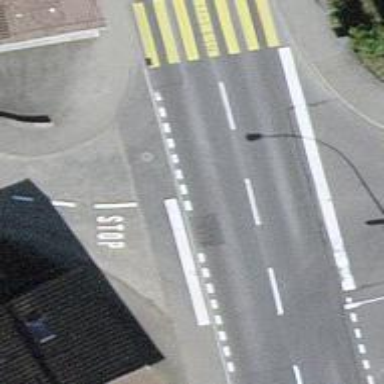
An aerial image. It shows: Road with stop sign.